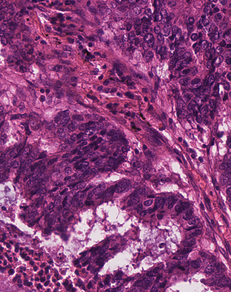
Tumor epithelial tissue: yes
Tumor-associated stroma tissue: yes
Normal tissue: no